Interaction volume radius: 10 \u00c5
Interaction volume height: 15 \u00c5
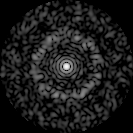
Disorder parameter: 0.8207